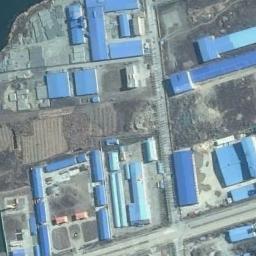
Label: industrial_area